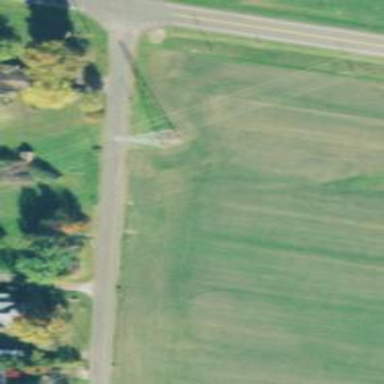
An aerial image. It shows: Lattice structure tower used for power transmission.